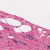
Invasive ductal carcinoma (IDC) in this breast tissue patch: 0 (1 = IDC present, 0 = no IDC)